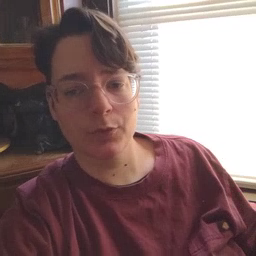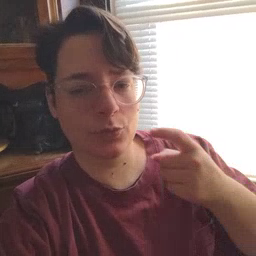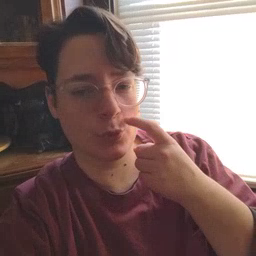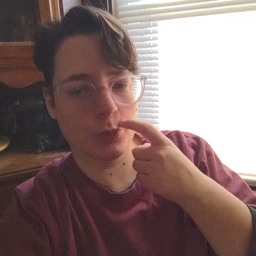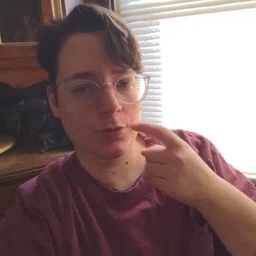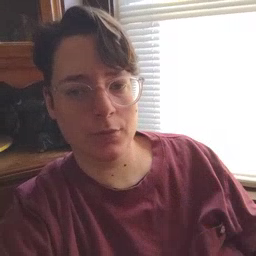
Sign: tooth